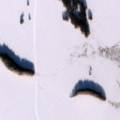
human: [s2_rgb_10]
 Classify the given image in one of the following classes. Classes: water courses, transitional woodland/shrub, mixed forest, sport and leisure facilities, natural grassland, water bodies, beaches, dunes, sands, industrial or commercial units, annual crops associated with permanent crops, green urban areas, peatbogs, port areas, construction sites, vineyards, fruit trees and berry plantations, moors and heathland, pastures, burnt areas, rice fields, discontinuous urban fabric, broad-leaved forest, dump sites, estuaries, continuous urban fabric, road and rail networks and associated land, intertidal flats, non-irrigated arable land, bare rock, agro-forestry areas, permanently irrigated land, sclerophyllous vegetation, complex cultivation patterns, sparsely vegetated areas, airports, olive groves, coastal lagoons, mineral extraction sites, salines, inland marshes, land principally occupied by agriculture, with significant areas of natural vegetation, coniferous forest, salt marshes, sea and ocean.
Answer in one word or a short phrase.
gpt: water bodies